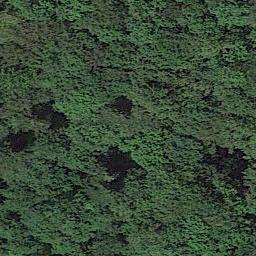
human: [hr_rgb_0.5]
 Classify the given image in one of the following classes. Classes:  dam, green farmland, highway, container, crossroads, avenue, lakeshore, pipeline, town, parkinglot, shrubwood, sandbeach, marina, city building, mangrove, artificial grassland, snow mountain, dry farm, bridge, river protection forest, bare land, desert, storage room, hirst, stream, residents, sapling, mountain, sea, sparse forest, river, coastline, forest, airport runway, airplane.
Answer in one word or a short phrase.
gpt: forest